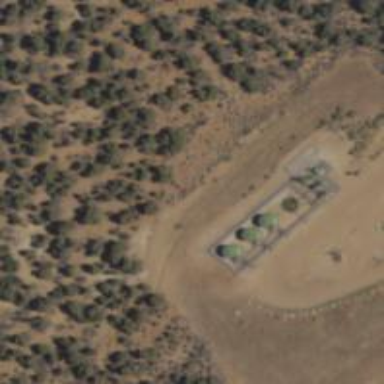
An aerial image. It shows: Storage tank with man-made structure.